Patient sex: M
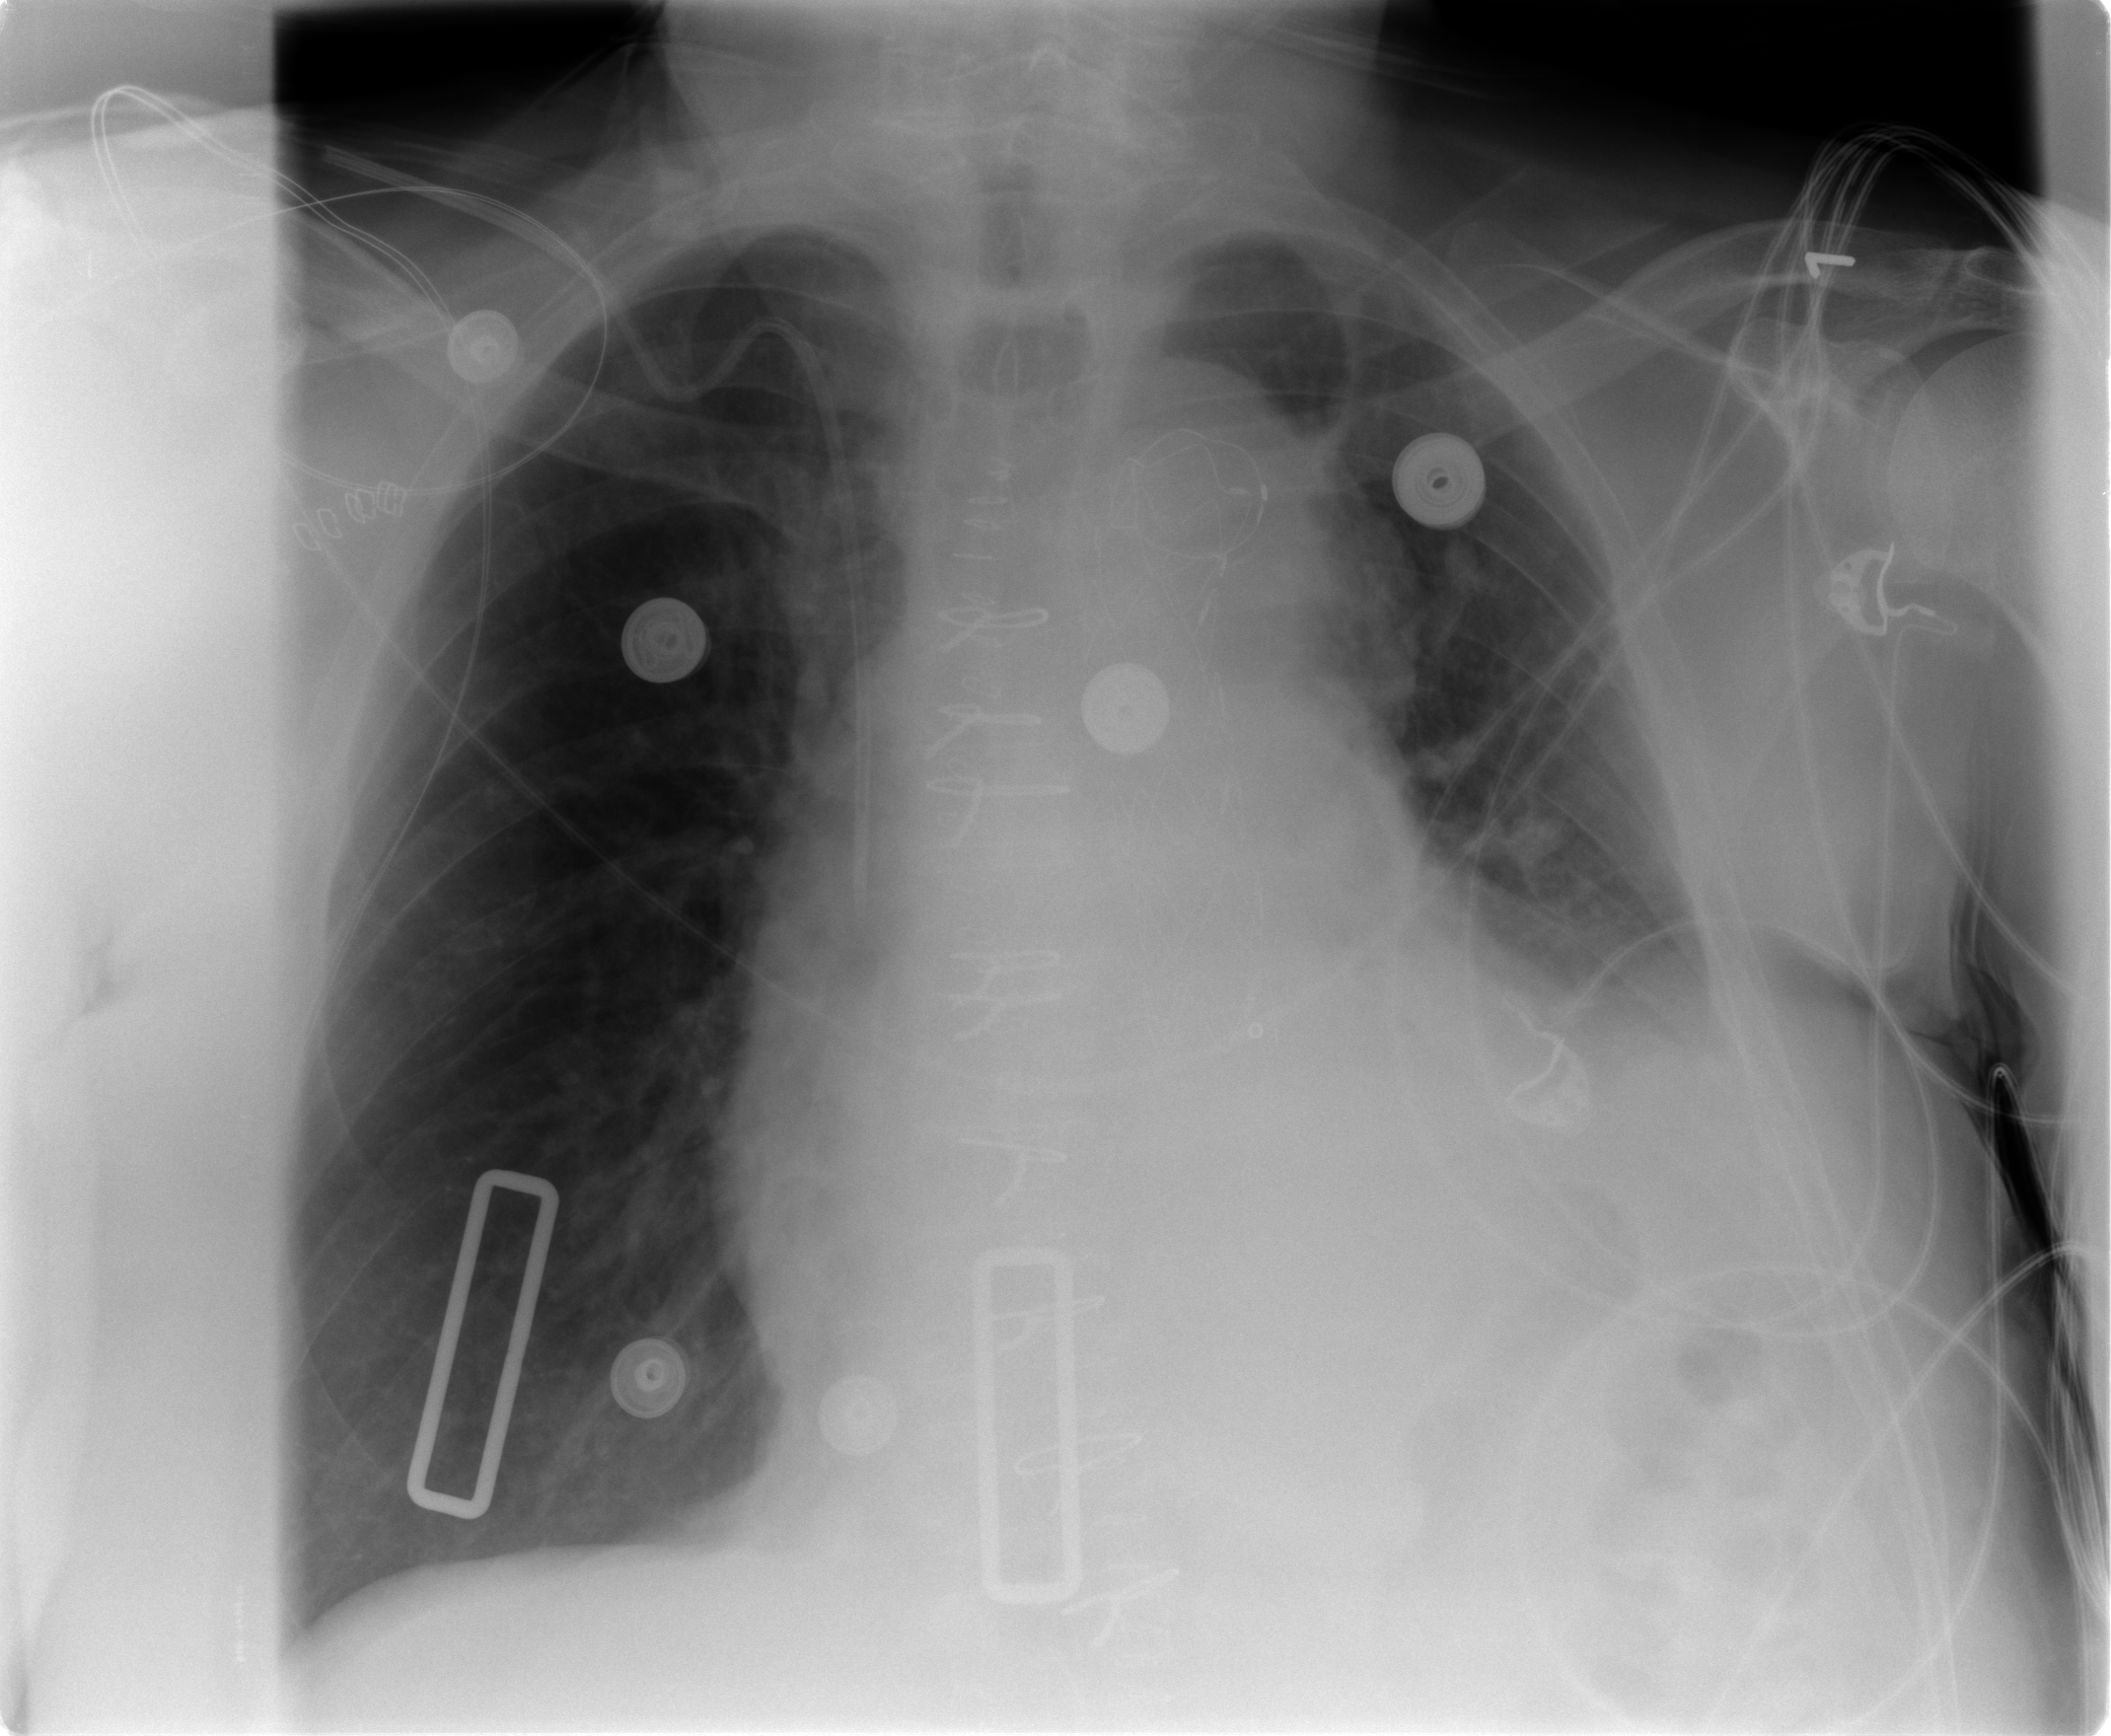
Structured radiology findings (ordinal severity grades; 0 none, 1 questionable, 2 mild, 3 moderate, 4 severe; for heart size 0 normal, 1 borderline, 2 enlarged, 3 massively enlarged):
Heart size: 2
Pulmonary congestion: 0
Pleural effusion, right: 0
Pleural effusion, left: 2
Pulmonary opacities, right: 0
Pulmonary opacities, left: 0
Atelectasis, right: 0
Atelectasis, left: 2